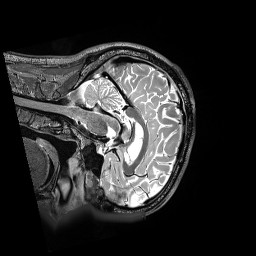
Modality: T2w
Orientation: sagittal
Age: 41
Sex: male